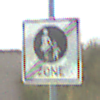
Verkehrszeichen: EndeFussgaengerzone
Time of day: SunriseSunset
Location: Outdoor (RoadRail)
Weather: PartlyCloudy
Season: NotSpecified
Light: Natural